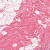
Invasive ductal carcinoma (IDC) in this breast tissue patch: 0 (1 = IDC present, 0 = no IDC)